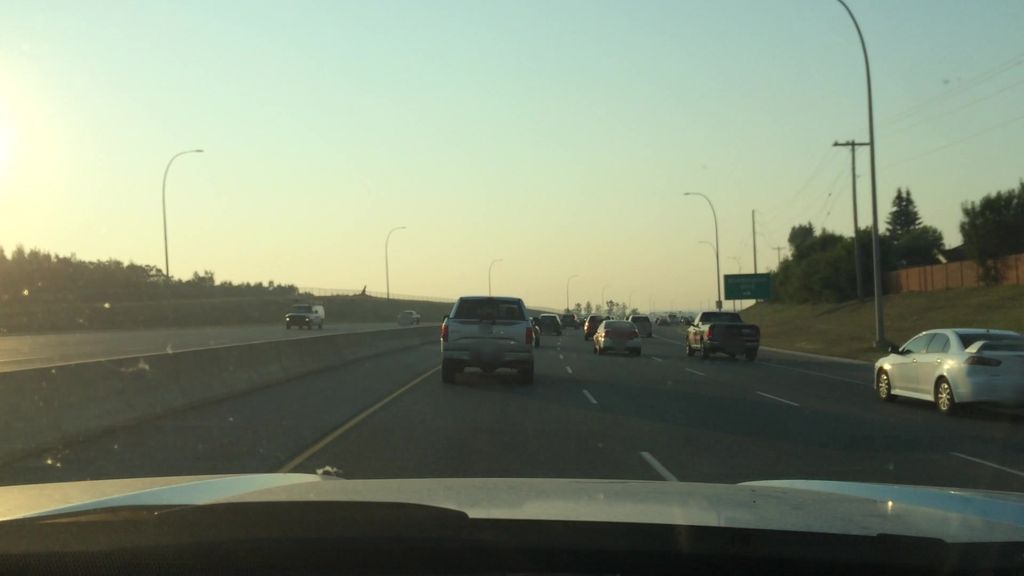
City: calgary